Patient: sex M, age 38
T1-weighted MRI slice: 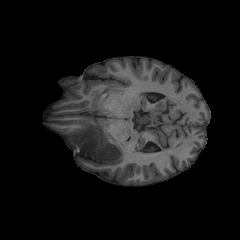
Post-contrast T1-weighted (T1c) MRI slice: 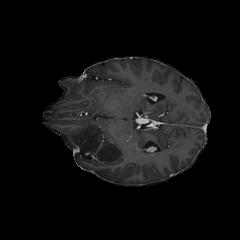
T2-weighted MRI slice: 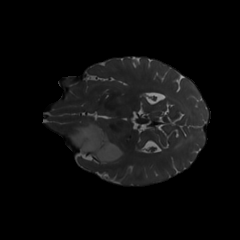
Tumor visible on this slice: yes
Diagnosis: Astrocytoma, IDH-mutant
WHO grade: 3